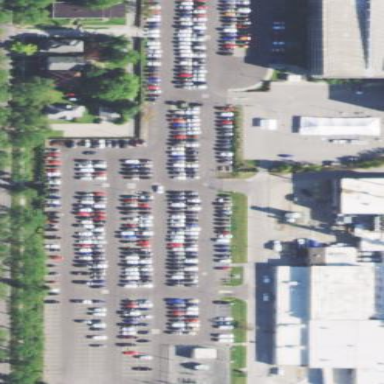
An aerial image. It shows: Parking area with surface.